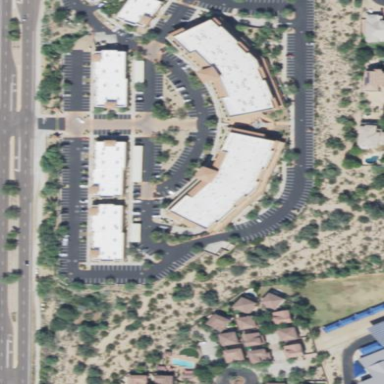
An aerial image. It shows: Building.